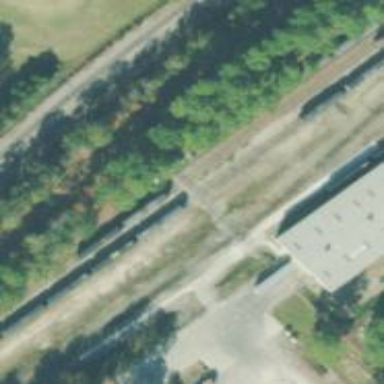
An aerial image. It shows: Rail spur service.